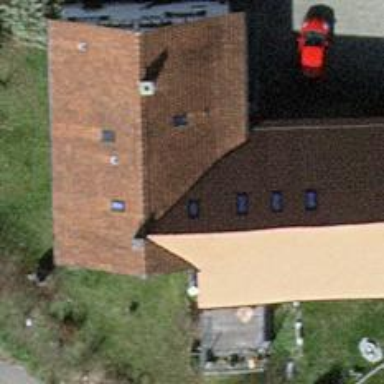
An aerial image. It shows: Gabled roof apartments building.